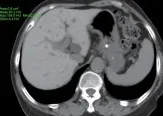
Imaging changes before (2022.02.14), at the onset of organ damage (2023.08.16), and 6 months (2024.02.09) after discontinuation of the amiodarone. (E-J) After 2 years (2023.08.16) of oral treatment with amiodarone, chest CT showed diffuse ground-glass shadows and fine reticular shadows in both lungs, with thickening of the interlobular septum, which was more significant than before; the density of the liver was markedly higher than before, with a CT value of about 145 HU. MRI of the liver showed the hepatic parenchyma was isointense on T1WI, and isointense on the fat-suppressed sequence of T2WI.
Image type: radiology (ct)